Question: If I want to check server availability but I don't know about its shares, I can type its UNC name (or IP address) into Windows Explorer window even :

I'm trying
'''
My.Computer.FileSystem.DirectoryExists(UNCPath)
'''
but this works only for UNC paths like '\\MY_SERVER\Users', it is not inteded to use with '\\MY_SERVER'.
I would like to because some servers can have ICMP_ECHO disabled due to security reasons.
(In case if you wish to post some code, feel free to choose VB or C#.)
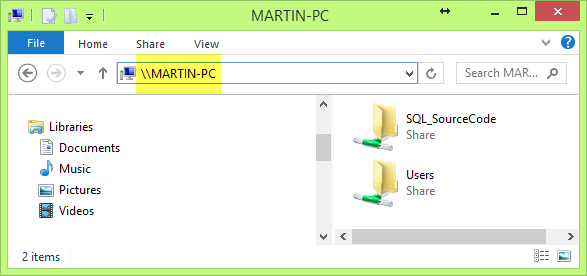
Answer: <URL>
---
I've continued studying and trying and finally I settled with using 'TCP port 139', the same which is <URL>, but finally I can have piece of code which seems to work for me:
'''
Public Shared Function IsFileShareServerOnline(PCName As String,
Timeout as Integer) As Boolean
Const Port As Integer = 139 'port for file sharing service
Dim IsOnline As Boolean = False
Dim IP As Net.IPAddress = Net.Dns.GetHostAddresses(PCName)(0)
Dim Address As Net.IPAddress = Net.IPAddress.Parse(IP.ToString())
Dim Socket As Net.Sockets.TcpClient = New Net.Sockets.TcpClient(Address.AddressFamily)
Dim Connect = Socket.BeginConnect(Address, Port, Nothing, Nothing)
Dim WaitingResult = Connect.AsyncWaitHandle.WaitOne(Timeout, False)
If (Connect.IsCompleted) Then
If WaitingResult Then
Socket.EndConnect(Connect)
IsOnline = True
End If
End If
Socket.Close()
Return IsOnline
End Function
'''
The code has an issue that on first run it cannot detect remote computer even if available. Upon retry it works. The problem renews (one bad detection) whenever the connection is attempted after longer time. I'm not TCP/IP expert to understand the cause, maybe I use too short timeout (1 sec). A workaround is to give at least 2 connection attempts.
Before trying this approach, I've also implemented and tested WMI-based queries, but they did not work without prior authentication at remote computer what was pretty useless in my scenario.